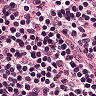
Metastatic tissue present: no